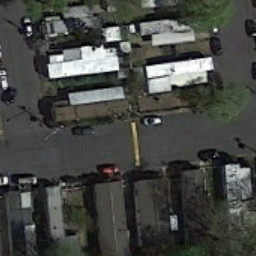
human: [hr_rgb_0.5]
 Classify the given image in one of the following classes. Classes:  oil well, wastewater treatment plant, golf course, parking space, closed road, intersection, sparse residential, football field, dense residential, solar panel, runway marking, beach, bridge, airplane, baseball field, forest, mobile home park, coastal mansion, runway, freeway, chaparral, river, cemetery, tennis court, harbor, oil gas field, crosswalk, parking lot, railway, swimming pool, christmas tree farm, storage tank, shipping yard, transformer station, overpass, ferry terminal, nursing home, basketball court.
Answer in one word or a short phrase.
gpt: mobile home park